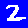
Digit: 2